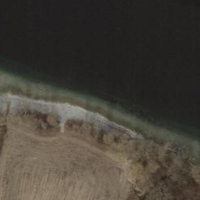
EUNIS habitat code: 14
Species observed at this site:
Corvus corone
Alcedo atthis
Larus marinus
Larus cachinnans
Cygnus columbianus
Larus michahellis
Cygnus olor
Ardea alba
Erithacus rubecula
Anas acuta
Cyanistes caeruleus
Sturnus vulgaris
Troglodytes troglodytes
Chloris chloris
Corvus frugilegus
Passer domesticus
Mareca penelope
Turdus merula
Calidris alpina
Circus aeruginosus
Spatula clypeata
Mareca strepera
Mergus merganser
Milvus milvus
Turdus pilaris
Motacilla alba
Tachybaptus ruficollis
Certhia brachydactyla
Numenius arquata
Podiceps cristatus
Turdus philomelos
Fulica atra
Anas crecca
Anthus spinoletta
Vincetoxicum hirundinaria
Turdus viscivorus
Falco peregrinus
Buteo buteo
Chroicocephalus ridibundus
Gallinula chloropus
Pica pica
Allium schoenoprasum
Sitta europaea
Columba livia
Saxicola rubicola
Falco tinnunculus
Motacilla cinerea
Lanius excubitor
Anas platyrhynchos
Argentina anserina
Aythya ferina
Iris sibirica
Aythya fuligula
Fringilla coelebs
Coloeus monedula
Nycticorax nycticorax
Filipendula ulmaria
Phalacrocorax carbo
Parus major
Anser anser
Accipiter nisus